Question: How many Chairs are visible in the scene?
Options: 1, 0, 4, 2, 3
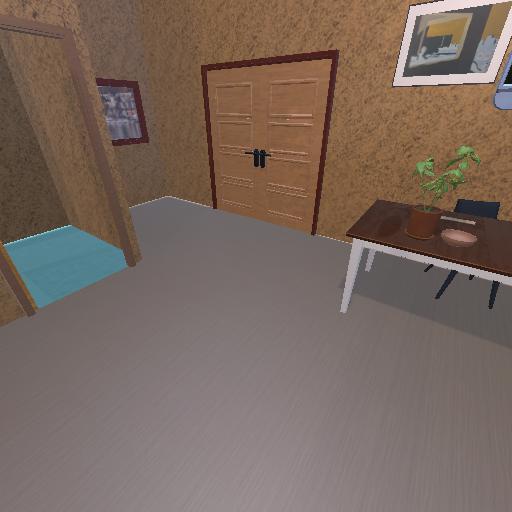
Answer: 1